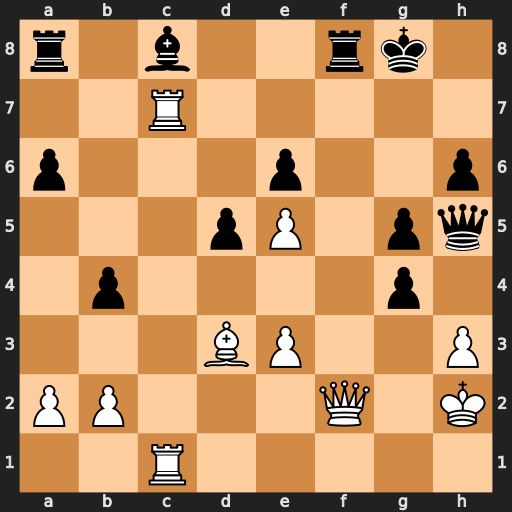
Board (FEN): r1b2rk1/2R5/p3p2p/3pP1pq/1p4p1/3BP2P/PP3Q1K/2R5
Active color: w
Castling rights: -
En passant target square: -
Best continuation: Bh7+ Kh8 Qxf8#